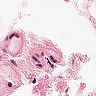
Metastatic tissue present: no